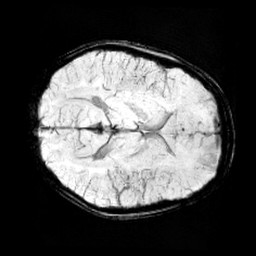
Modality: minIP
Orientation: axial
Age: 10
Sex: male
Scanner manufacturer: siemens
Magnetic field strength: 3 T
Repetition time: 0.027 s
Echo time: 0.02 s